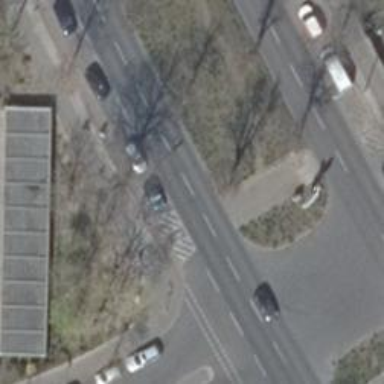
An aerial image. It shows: Traffic island located on footway.